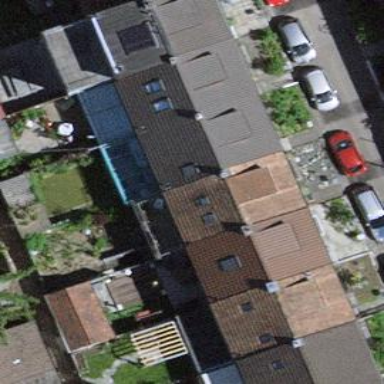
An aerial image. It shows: Terrace building.